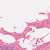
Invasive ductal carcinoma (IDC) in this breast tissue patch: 0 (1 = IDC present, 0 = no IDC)